Aerial crown-view tile of a tropical tree (Barro Colorado Island, Panama), acquired 20250317:
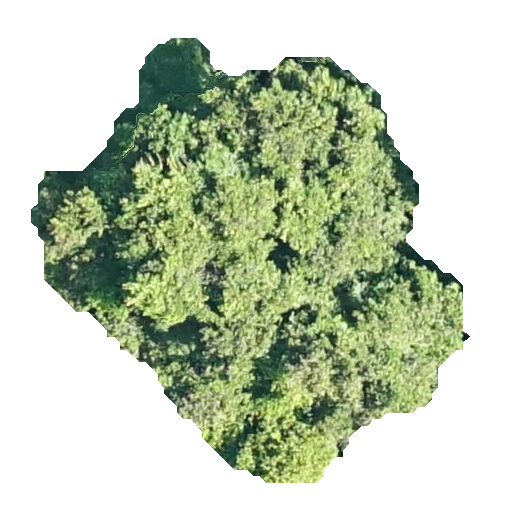
Species: Prioria copaifera
GBIF accepted scientific name: Prioria copaifera
Crown area: 180.851 m²